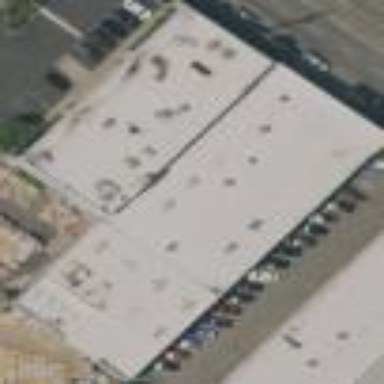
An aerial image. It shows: Industrial building.